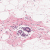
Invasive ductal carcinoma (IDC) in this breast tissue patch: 0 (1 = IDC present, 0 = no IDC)